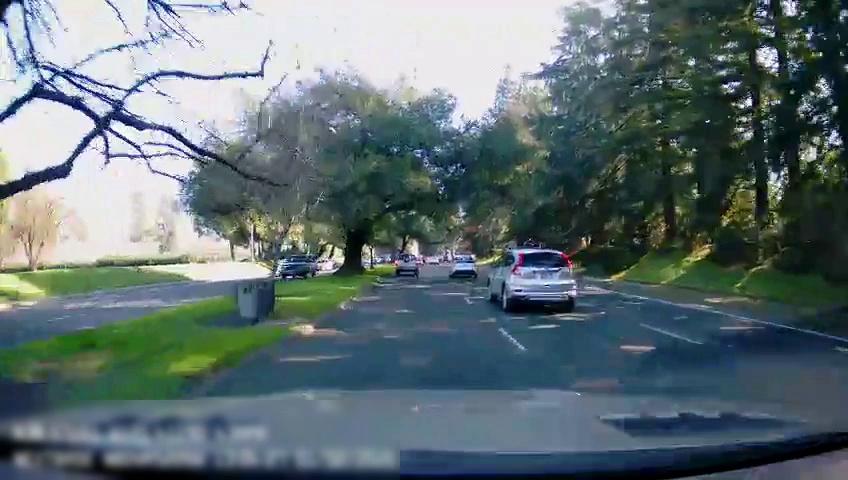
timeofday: Day
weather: Sunny
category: Drivable Space
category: Drivable Space
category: Vehicles | Car
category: Vehicles | Truck
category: Vehicles | SUV
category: Vehicles | Car
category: Vehicles | Car
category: Lanes | Current Lane
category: Lanes | Current Lane
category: Lanes | Alternate Lane